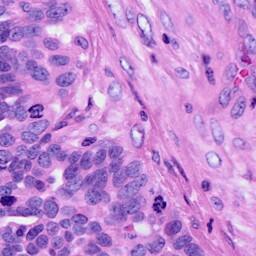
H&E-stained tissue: Ovarian